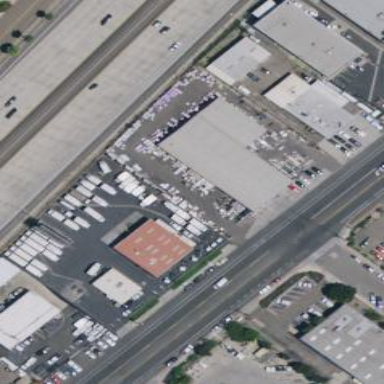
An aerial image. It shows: Industrial building.